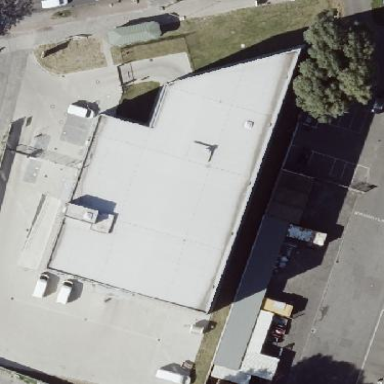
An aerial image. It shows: Building used for storage rental.